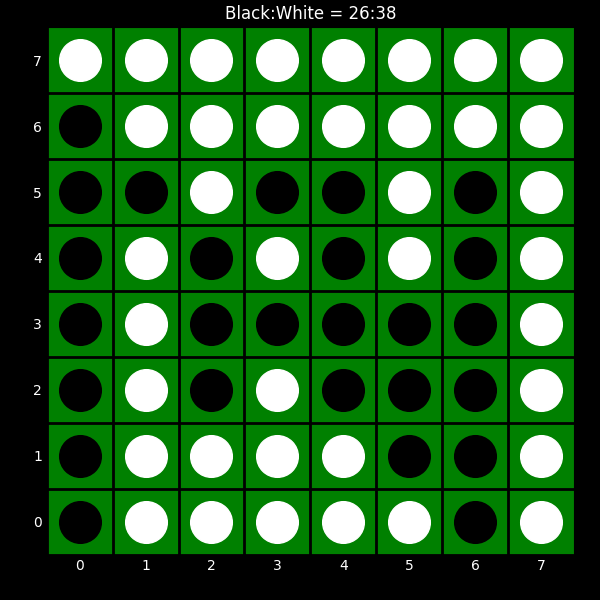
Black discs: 26
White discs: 38